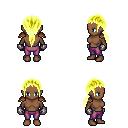
a pixel art fantasy rpg character, female body template, human, dark skin, leather shoulder armor, magenta pants, gold ponytail hairstyle, metal gloves, four views (front, back, left, right), 2x2 character sprite sheet, small pixel art, hard edges, no anti-aliasing